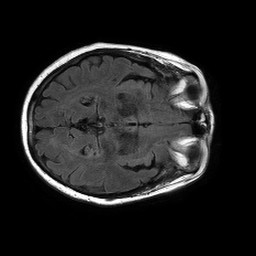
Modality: FLAIR
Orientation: axial
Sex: female
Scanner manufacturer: philips
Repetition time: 11 s
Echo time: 0.125 s